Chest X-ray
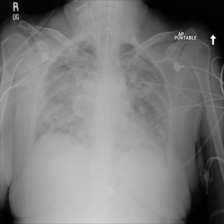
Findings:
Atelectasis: negative
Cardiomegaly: negative
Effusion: negative
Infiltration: positive
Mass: negative
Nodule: negative
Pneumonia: negative
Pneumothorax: negative
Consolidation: negative
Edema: negative
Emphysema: negative
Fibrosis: negative
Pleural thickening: negative
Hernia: negative